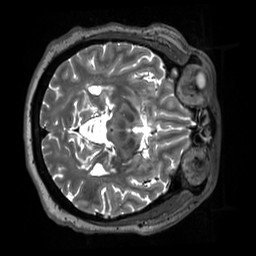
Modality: T2w
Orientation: axial
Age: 66
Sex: male
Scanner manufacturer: siemens
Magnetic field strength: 3 T
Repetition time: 3.2 s
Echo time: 0.412 s